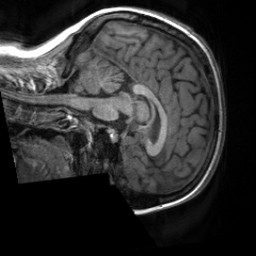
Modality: T1w
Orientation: sagittal
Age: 21
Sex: female
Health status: healthy
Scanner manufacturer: siemens
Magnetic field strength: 3 T
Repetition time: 2 s
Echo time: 0.00232 s